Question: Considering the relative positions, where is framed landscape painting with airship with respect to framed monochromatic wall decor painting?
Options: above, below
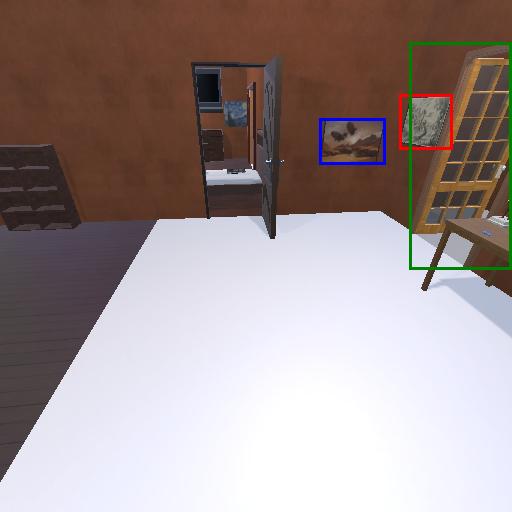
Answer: above